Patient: sex M, age 71
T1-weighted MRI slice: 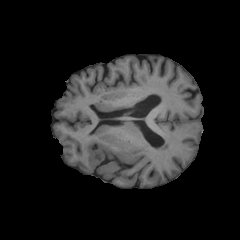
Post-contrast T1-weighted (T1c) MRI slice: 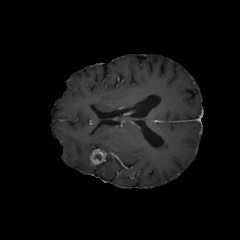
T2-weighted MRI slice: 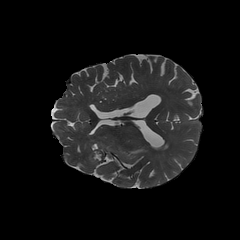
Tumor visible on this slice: yes
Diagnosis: Glioblastoma, IDH-wildtype
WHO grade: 4